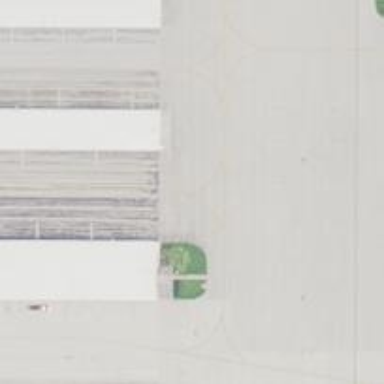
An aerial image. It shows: Asphalt taxiway in the airport.